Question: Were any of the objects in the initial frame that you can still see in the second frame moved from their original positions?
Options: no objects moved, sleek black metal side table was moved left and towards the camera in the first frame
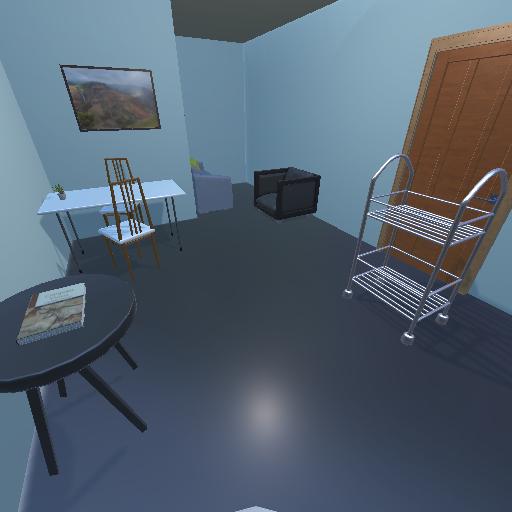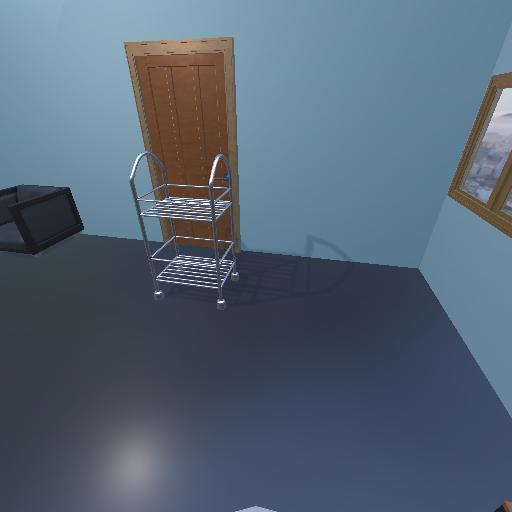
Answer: no objects moved